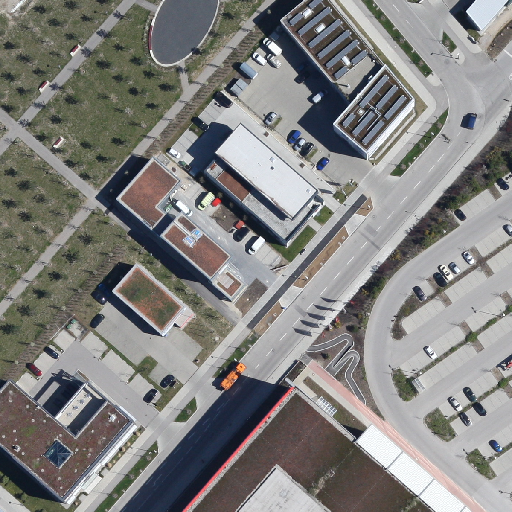
Referring expression: paved road